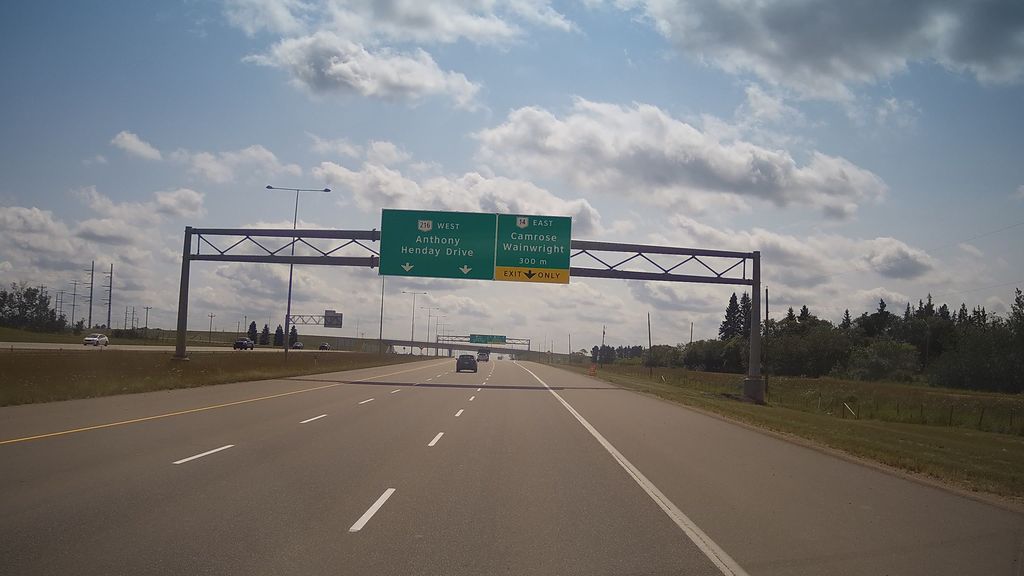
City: edmonton